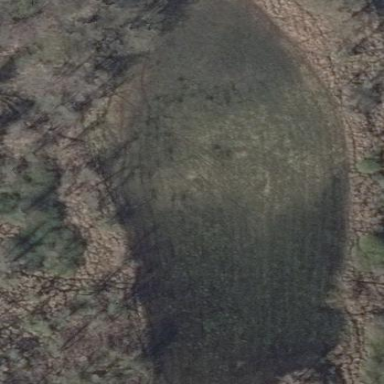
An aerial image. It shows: Wet meadow within wetland area used as meadow.